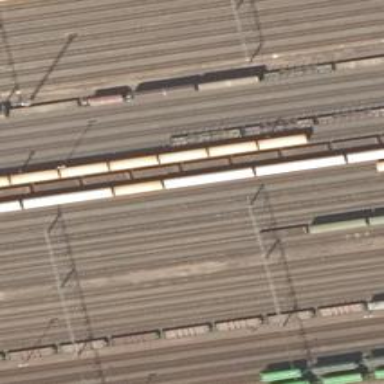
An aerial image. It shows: Railway yard.